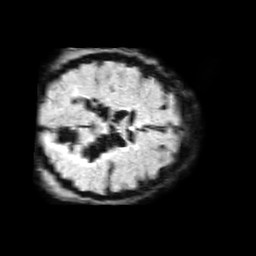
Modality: FLAIR
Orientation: axial
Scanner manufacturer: philips
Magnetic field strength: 1.5 T
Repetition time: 6 s
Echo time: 0.1044 s